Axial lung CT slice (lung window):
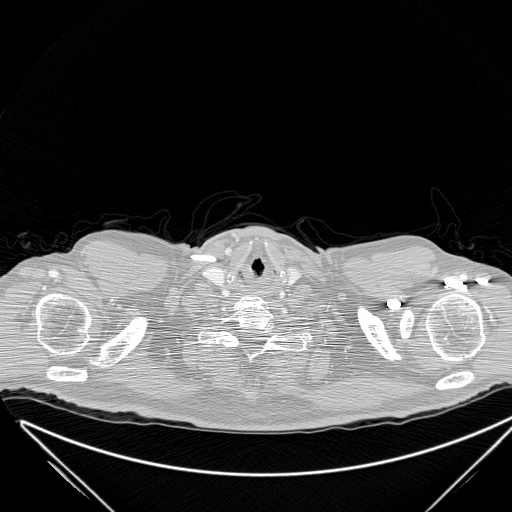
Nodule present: no